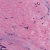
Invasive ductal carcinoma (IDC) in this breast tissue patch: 0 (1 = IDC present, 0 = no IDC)